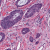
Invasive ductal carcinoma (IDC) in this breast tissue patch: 1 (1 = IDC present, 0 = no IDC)